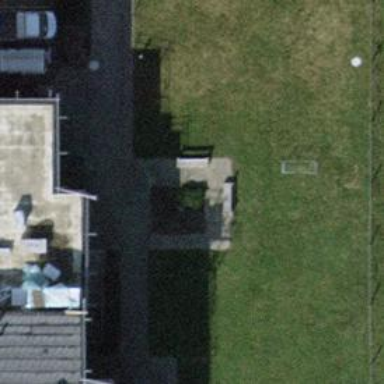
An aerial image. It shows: Brown bench in the vicinity.